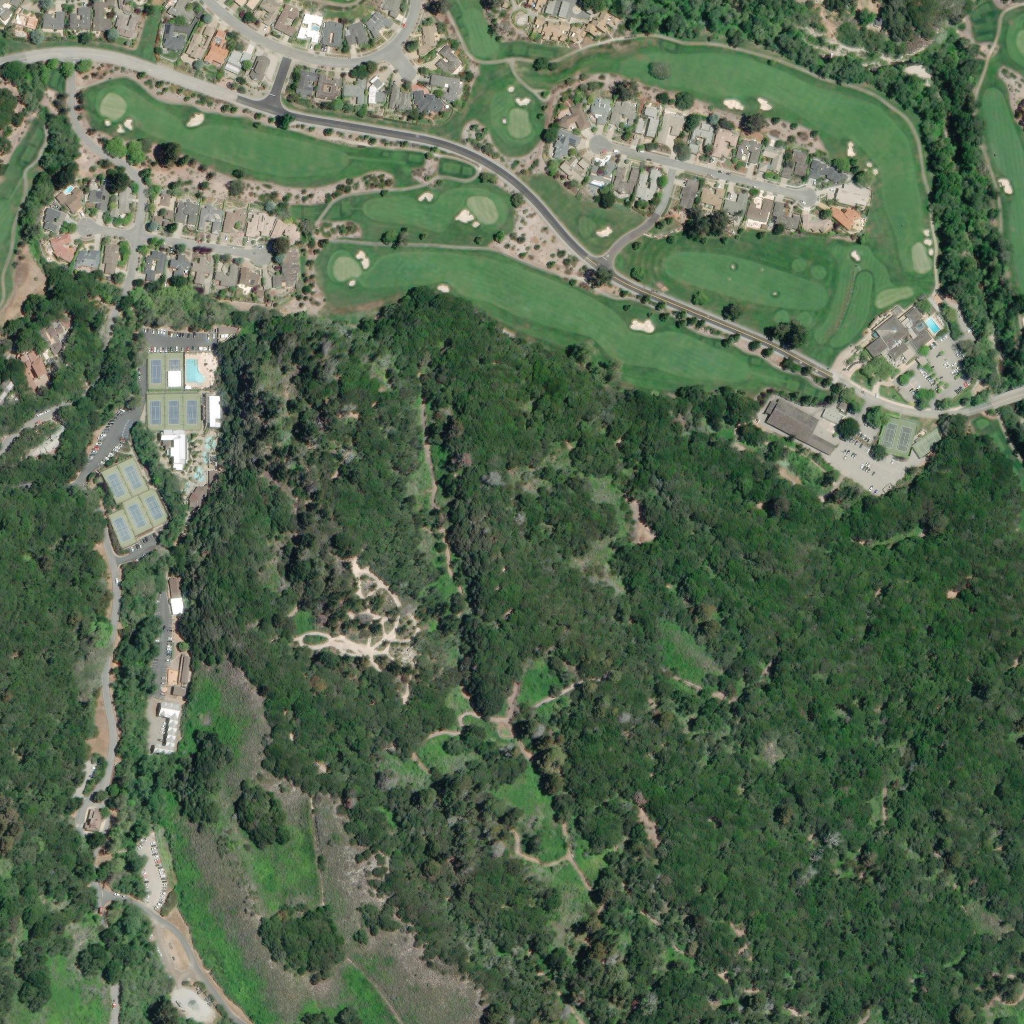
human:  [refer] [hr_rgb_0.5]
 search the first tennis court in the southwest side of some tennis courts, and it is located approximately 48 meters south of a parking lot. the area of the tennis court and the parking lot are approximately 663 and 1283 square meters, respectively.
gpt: <box>[[10, 49, 13, 53, 0]]</box>

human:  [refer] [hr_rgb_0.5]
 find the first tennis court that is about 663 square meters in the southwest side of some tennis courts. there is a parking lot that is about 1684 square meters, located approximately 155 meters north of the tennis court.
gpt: <box>[[10, 49, 13, 53, 0]]</box>